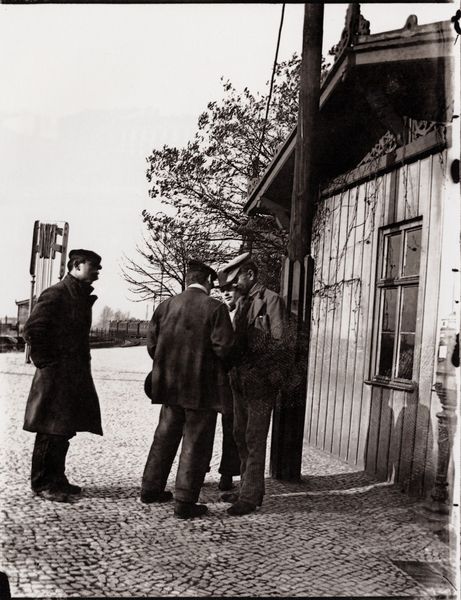
Titel: Arbeiter auf einem Ringbahnhof
Künstler: Heinrich Zille
Schlagwörter: baum, blätter, gruppe, himmel, laub, mann, schatten, weiß, bäume, menschen, stadt, äste, ausschnitt, fenster, frankreich, glas, grau, hintergrund, holz, hut, hüte, jahrhundertwende, laterne, licht, männer, paris, reden, rücken, schwarz, strasse, unterhalten, zeichnung, dach, haus, weg, gespräch, herren, alt, anzug, anzüge, hose, jacke, kappe, mütze, mützen, wand, mensch, stehen, stein, steine, spiegelung, stamm, weite, zweige, hütte, sonne, mantel, drei, alltag, genre, kamin, schuppen, genrebild, ort, pflaster, unterhaltung, schuhe, hosen, mast, russland, zug, giebel, ziegel, platz, arbeiter, hafen, industrie, masten, balken, bretter, schnauzer, jacket, pfosten, foto, fotografie, photographie, vier, fotorealismus, kopfstein, schild, außen, berlin, hauswand, pfahl, geheimnis, strommast, scheibe, schwarz-weiss, kopfsteinpflaster, pflasterstein, pflastersteine, jacken, bahnhof, mäntel, zille, tasche, photo, holzhütte, eisenbahnwagen, diskussion, gleise, naturalistisch, holzwand, steinboden, grautöne, laube, holzhaus, alltagsszene, schwaz, strommasten, traufe, waggon, gepflastert, leitung, abfluss, haue, tuscheln, waggons, photgraphie, konversation, daneben, plaudern, neben, hutte, m¨nner, heinrich, men, house, r, 3 männer, männer in anzügen, wf, pllatz, männerfoto